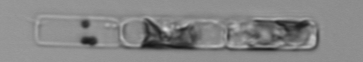
Label: Guinardia_delicatula_TAG_internal_parasite